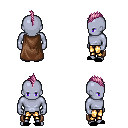
a pixel art fantasy rpg character, male body template, dark elf, purple skin, brown cape, gold greaves, pink mohawk hairstyle, black slippers, four views (front, back, left, right), 2x2 character sprite sheet, small pixel art, hard edges, no anti-aliasing